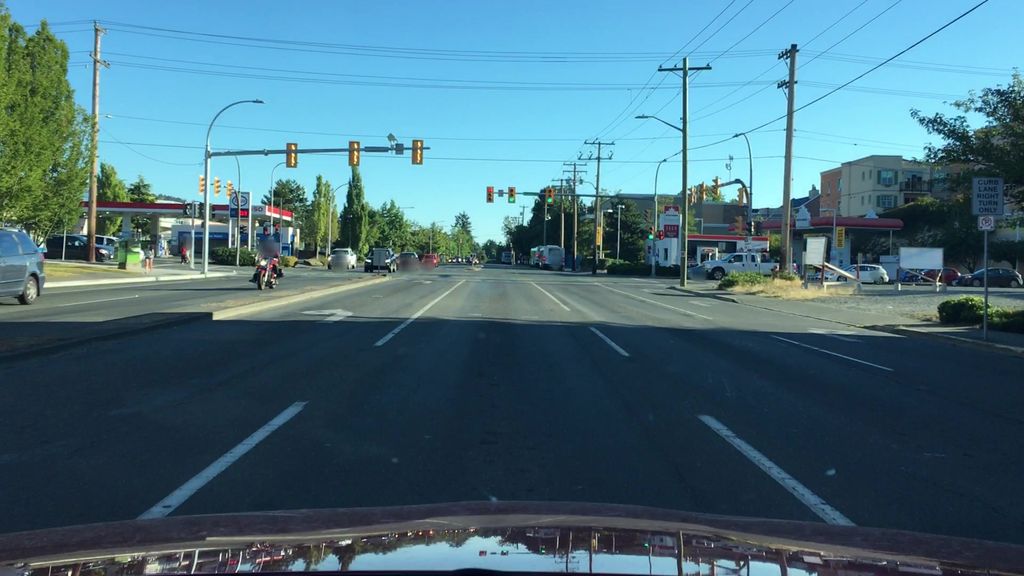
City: victoria